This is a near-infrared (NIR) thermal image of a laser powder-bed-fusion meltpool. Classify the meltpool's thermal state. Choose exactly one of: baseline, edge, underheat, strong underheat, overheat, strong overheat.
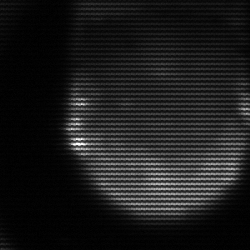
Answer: edge